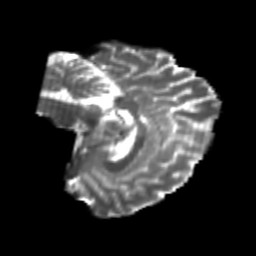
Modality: T2w
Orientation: sagittal
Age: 25
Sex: female
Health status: healthy
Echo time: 0.074 s